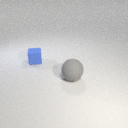
small blue rubber cube to the left of large gray rubber sphere